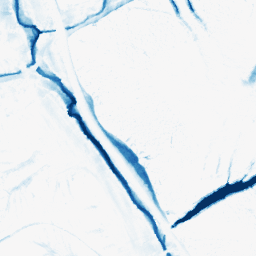
Category: morphological
Decomposition family: morphological
Decomposition parameters: operation: closing
size: 10
Upsampling method: regularized
Upsampling parameters: scale: 4
lambda_reg: 0.01
Upsampling scale: 4